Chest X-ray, AP view. Patient: 56 years old, sex F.
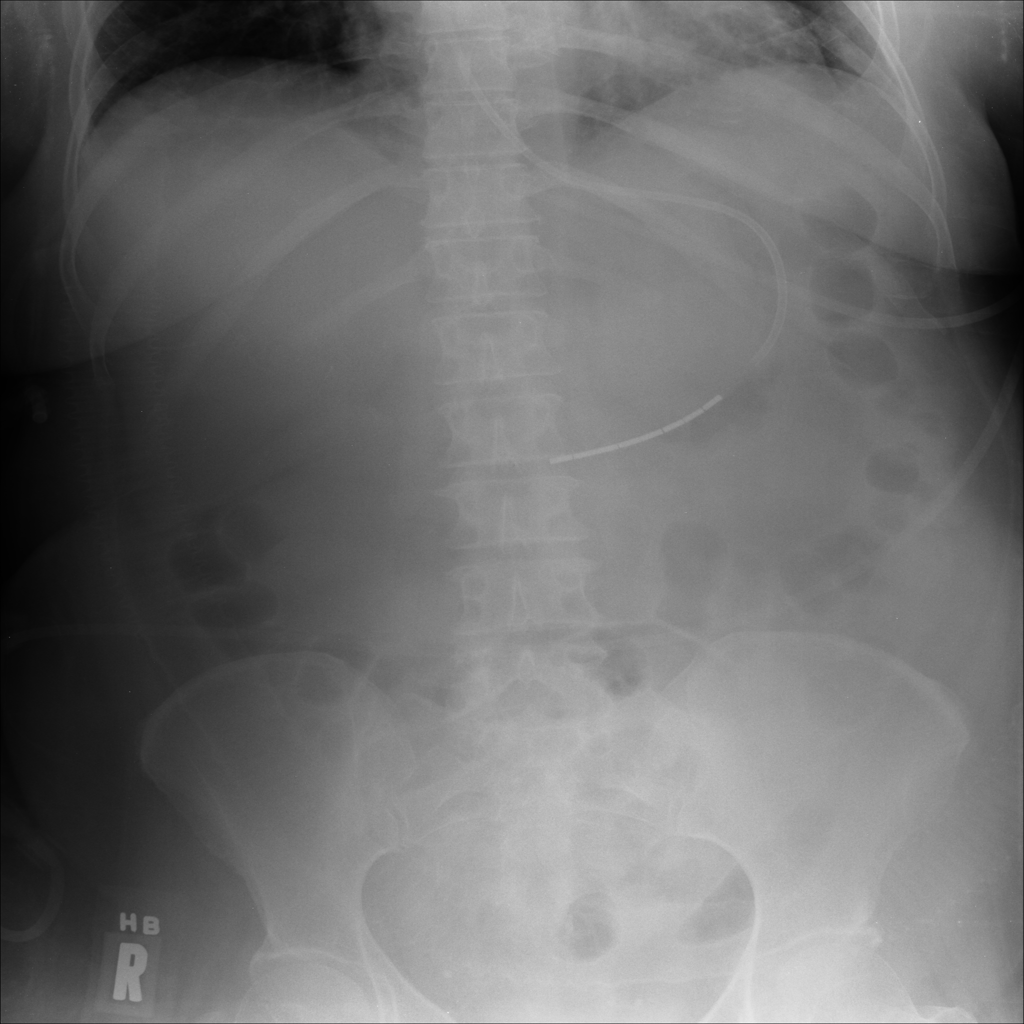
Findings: No Finding